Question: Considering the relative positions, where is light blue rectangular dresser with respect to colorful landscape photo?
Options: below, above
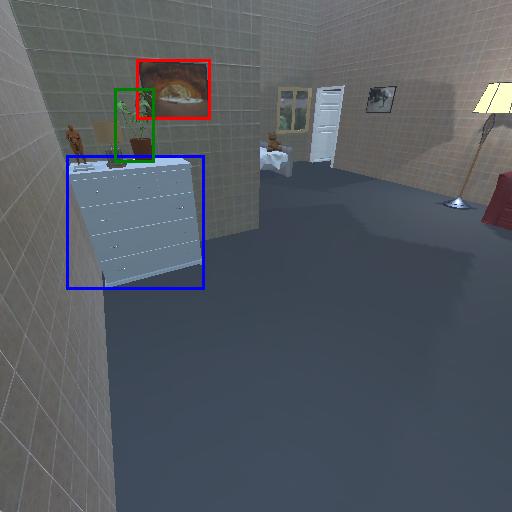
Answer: below